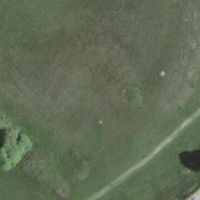
EUNIS habitat code: 23
Species observed at this site:
Orchis militaris
Epipactis palustris
Parnassia palustris
Succisa pratensis
Phyteuma orbiculare